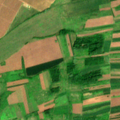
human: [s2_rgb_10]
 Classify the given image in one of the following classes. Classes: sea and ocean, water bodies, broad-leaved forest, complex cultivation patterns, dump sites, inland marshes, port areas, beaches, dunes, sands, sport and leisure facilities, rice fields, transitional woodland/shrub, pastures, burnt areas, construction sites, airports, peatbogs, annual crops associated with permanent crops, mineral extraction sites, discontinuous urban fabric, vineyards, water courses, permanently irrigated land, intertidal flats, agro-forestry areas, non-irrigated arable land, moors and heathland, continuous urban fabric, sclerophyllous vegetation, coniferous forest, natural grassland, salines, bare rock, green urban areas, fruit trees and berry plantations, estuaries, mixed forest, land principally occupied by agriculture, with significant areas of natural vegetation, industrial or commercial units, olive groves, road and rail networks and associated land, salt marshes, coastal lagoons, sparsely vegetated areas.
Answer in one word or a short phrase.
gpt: non-irrigated arable land, vineyards, land principally occupied by agriculture, with significant areas of natural vegetation